Interaction volume radius: 5 \u00c5
Interaction volume height: 15 \u00c5
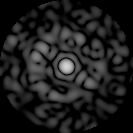
Disorder parameter: 0.8409